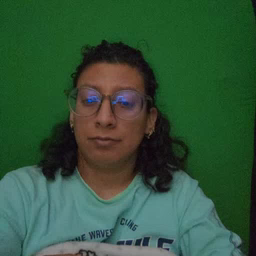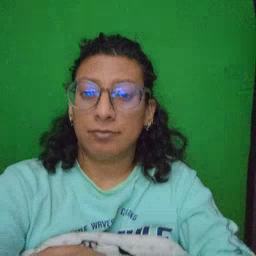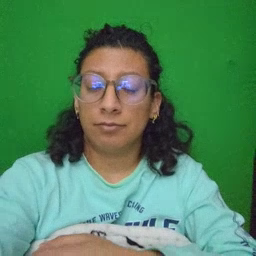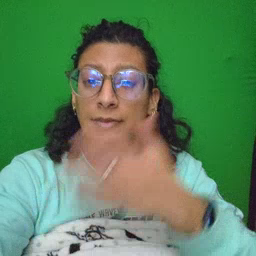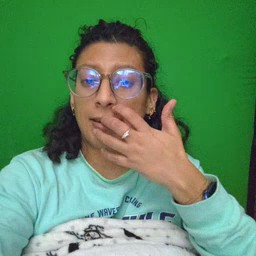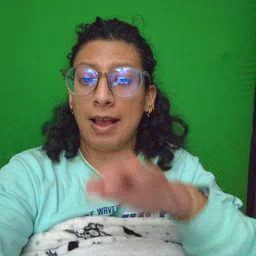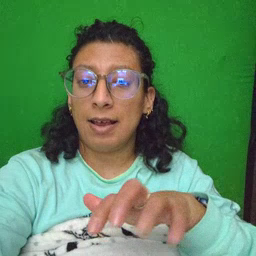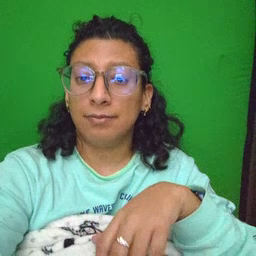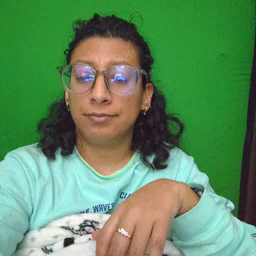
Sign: hot